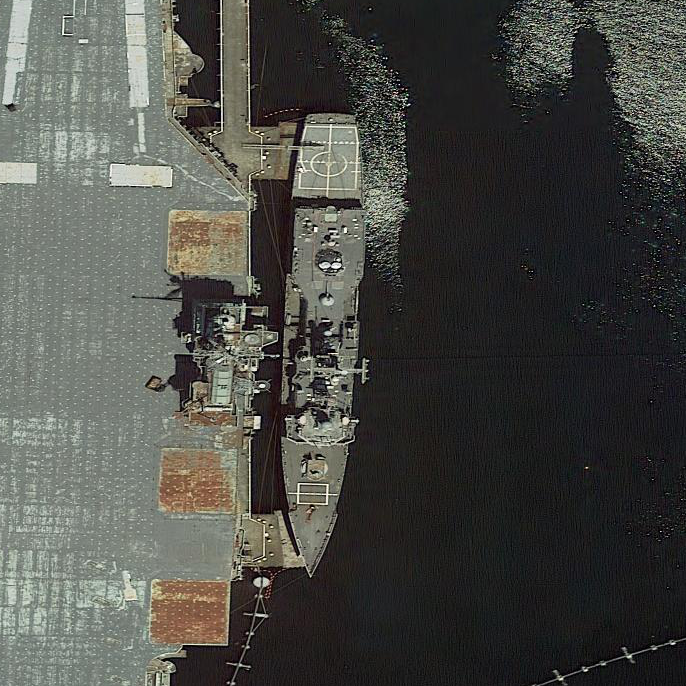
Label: Ticonderoga-class_cruiser